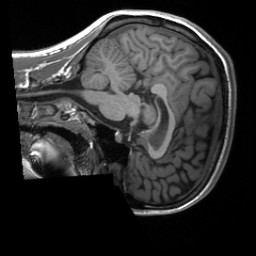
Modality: T1w
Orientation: sagittal
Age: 22
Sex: female
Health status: healthy
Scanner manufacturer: siemens
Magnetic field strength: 3 T
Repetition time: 2 s
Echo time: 0.00232 s